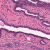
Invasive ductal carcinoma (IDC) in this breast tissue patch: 0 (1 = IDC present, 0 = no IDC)